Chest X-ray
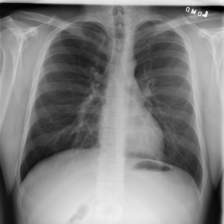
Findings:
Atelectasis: negative
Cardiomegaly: negative
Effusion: negative
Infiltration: negative
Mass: negative
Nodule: negative
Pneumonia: negative
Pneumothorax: negative
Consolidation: negative
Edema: negative
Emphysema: negative
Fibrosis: negative
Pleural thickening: negative
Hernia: negative